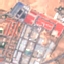
Label: Industrial